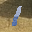
Label: 1